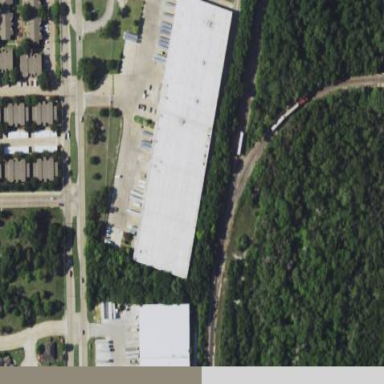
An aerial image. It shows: Warehouse building.